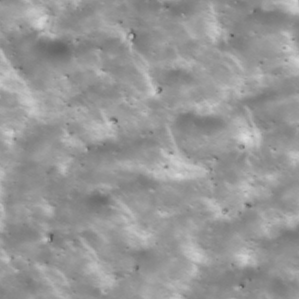
Label: non_frost